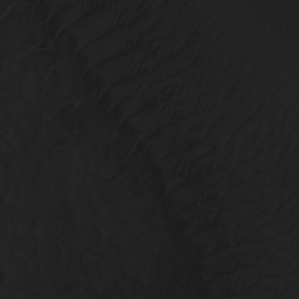
Label: non_frost